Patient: sex M, age 69
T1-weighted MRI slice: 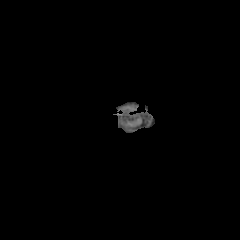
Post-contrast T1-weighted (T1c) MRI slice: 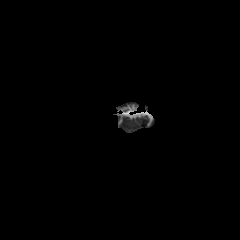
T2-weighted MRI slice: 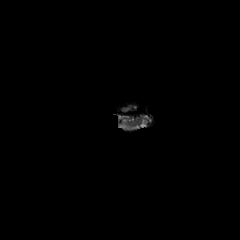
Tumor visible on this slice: no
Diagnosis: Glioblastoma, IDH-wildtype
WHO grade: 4